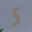
Label: 5